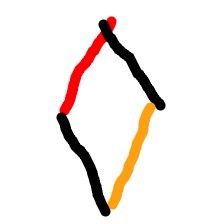
Shape: rhombus